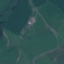
Land use / land cover class: Pasture